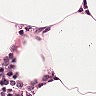
Metastatic tissue present: no